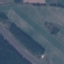
Label: Highway